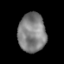
Tissue: lung
Cell type: Epithelial cells
Senescence score: 0.2171
Nuclear area (px): 1049
Mean DAPI intensity: 129.076